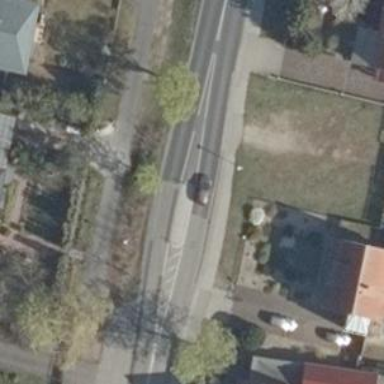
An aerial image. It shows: Chicane for traffic calming.